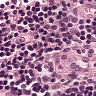
Metastatic tissue present: no